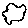
Label: cloud